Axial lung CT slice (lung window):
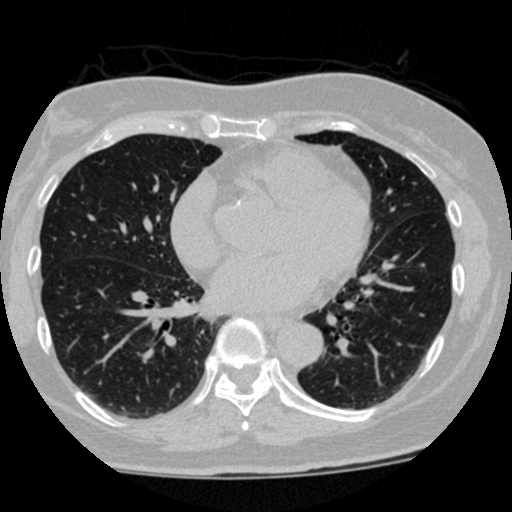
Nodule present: no